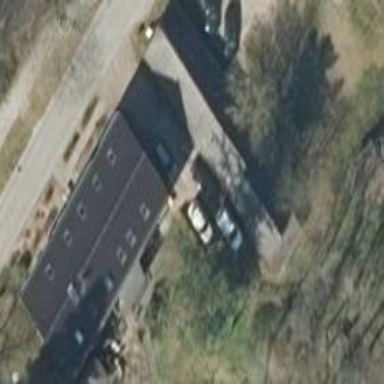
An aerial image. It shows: Shed.